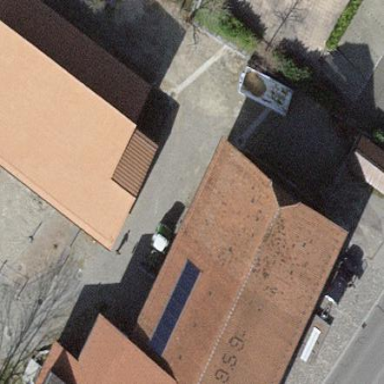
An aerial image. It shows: Terrace building.